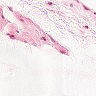
Metastatic tissue present: no